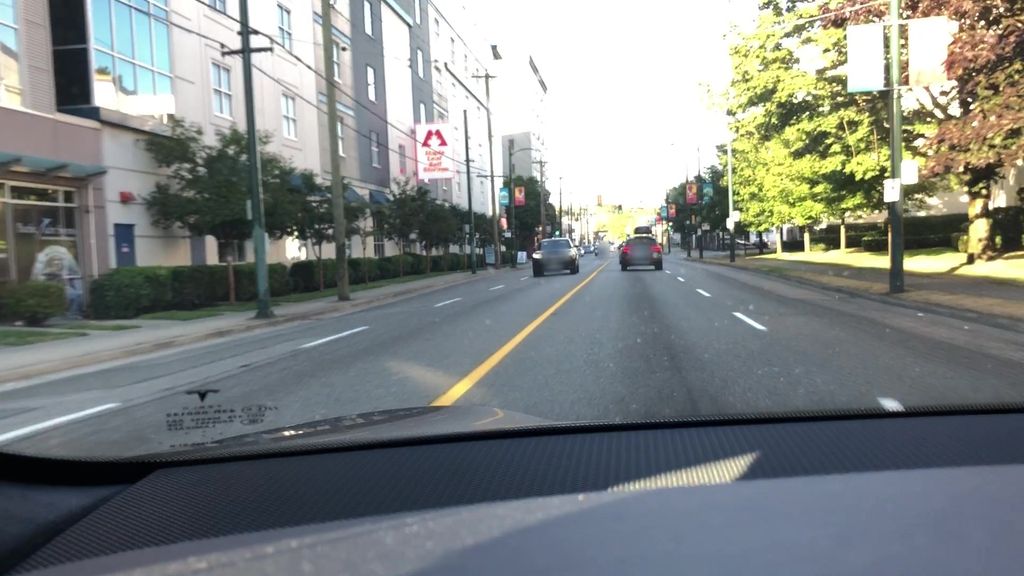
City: vancouver